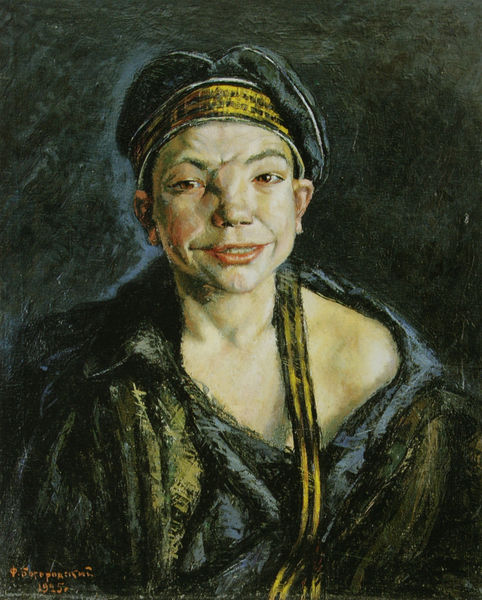
Titel: Der Schiffsjunge
Künstler: Fjodor Bogorodskij
Standort: Moskau
Institution: Tretjakow-Galerie
Schlagwörter: blau, frau, hut, nase, schwarz, haube, mütze, band, portrait, porträt, gold, schulter, lachen, matrose, jüngling, turban, deformiert